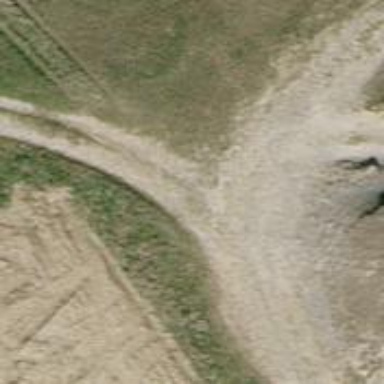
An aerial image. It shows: Path.